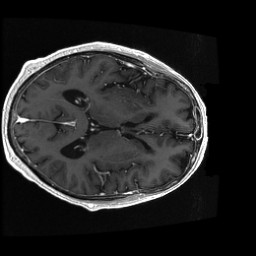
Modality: T1w
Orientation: axial
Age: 70
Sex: male
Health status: ill